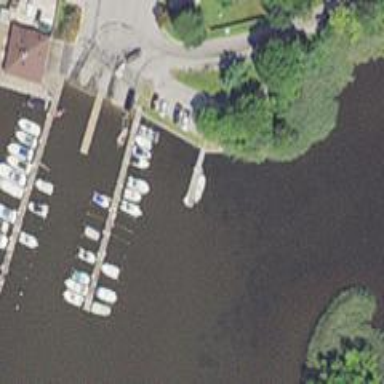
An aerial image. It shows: Man-made pier.